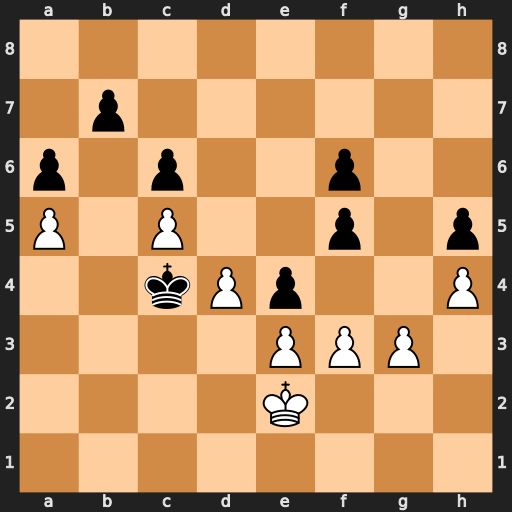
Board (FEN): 8/1p6/p1p2p2/P1P2p1p/2kPp2P/4PPP1/4K3/8
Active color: w
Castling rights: -
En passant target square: -
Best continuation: fxe4 fxe4 g4 Kd5 gxh5